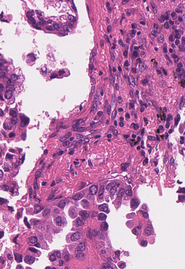
Tumor epithelial tissue: yes
Tumor-associated stroma tissue: yes
Normal tissue: no